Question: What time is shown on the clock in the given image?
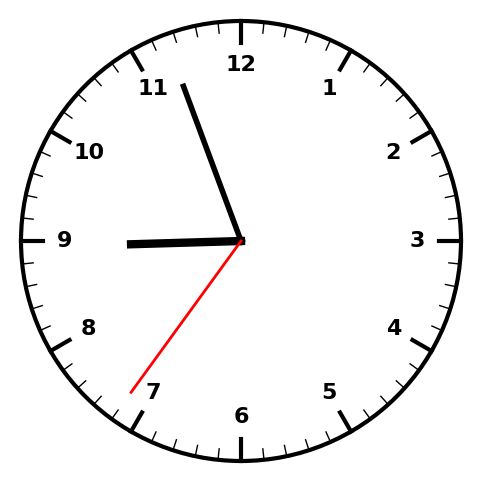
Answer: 08:56:36